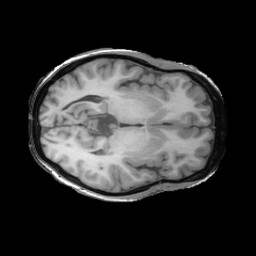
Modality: T1w
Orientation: axial
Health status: ill
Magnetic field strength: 3 T